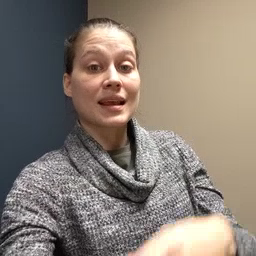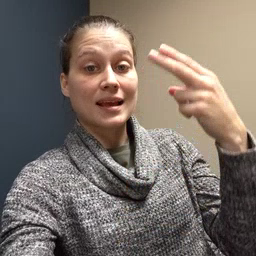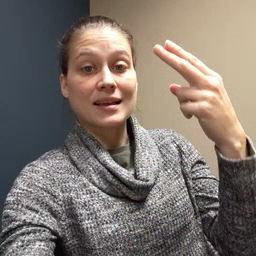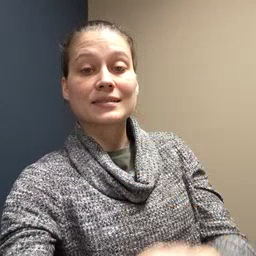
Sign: high